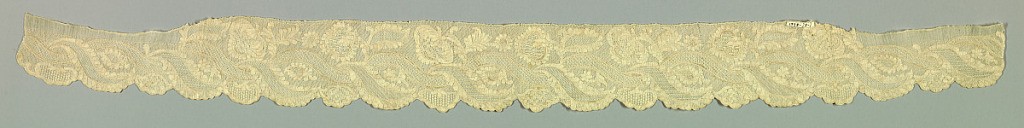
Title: Edging
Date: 18th century
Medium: cotton on cotton Technique: deflected element work
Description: One sleeve edging or short ruffle embroidered in design of flowers and leaves arranged around curving band.